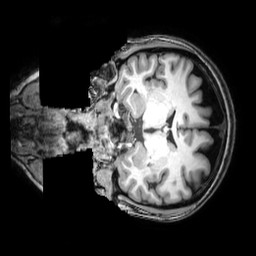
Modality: T1w
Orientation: coronal
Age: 38
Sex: female